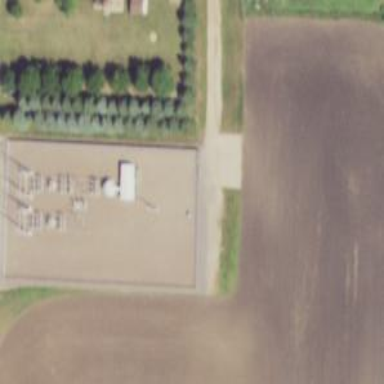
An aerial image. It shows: Distribution substation surrounded by fence.